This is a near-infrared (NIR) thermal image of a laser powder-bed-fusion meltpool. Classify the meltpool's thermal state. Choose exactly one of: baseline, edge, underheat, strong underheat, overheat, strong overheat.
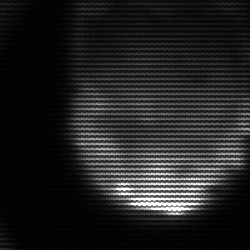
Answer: edge